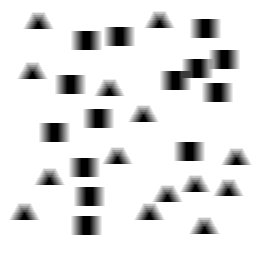
Squares: 14
Triangles: 14
Stars: 0
Total shapes: 28